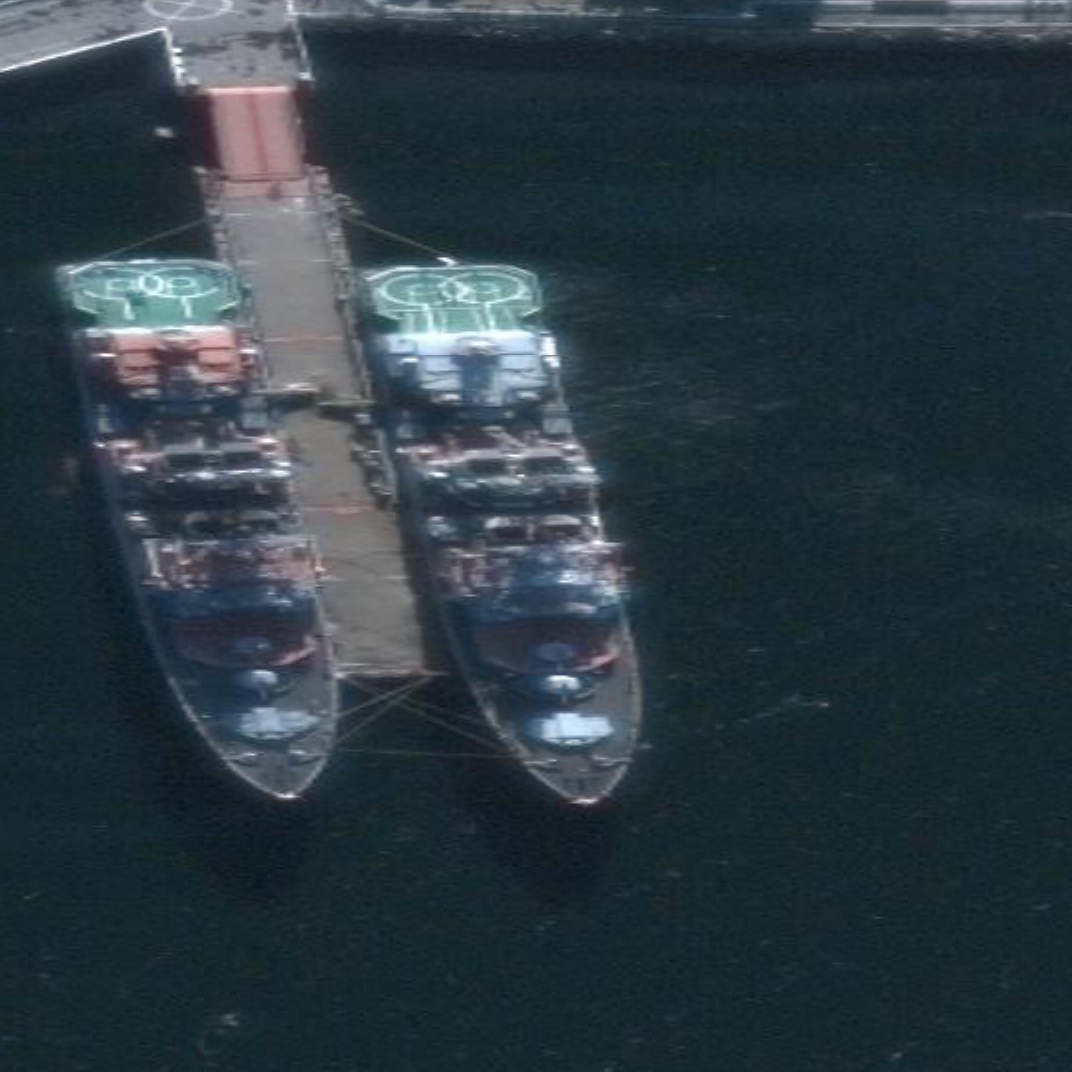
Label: destroyer